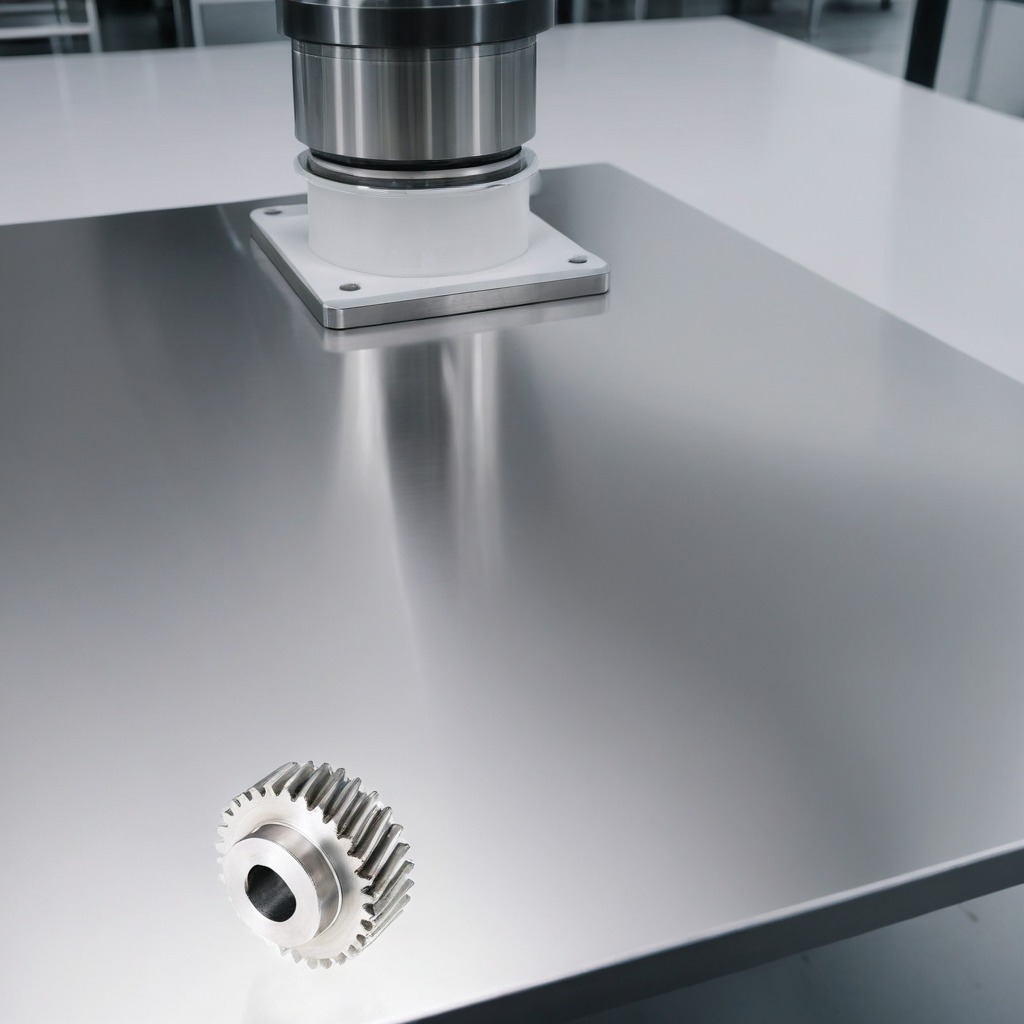
A steel gear with teeth is lying on the stainless steel table.